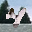
Label: 4